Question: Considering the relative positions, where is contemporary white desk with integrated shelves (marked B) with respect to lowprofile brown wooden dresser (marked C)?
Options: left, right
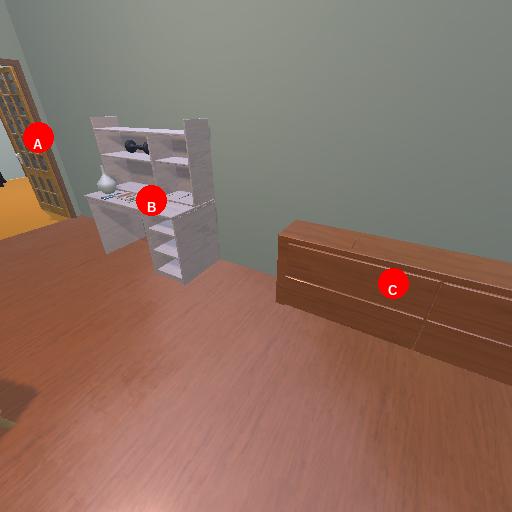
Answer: left